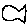
Label: fish